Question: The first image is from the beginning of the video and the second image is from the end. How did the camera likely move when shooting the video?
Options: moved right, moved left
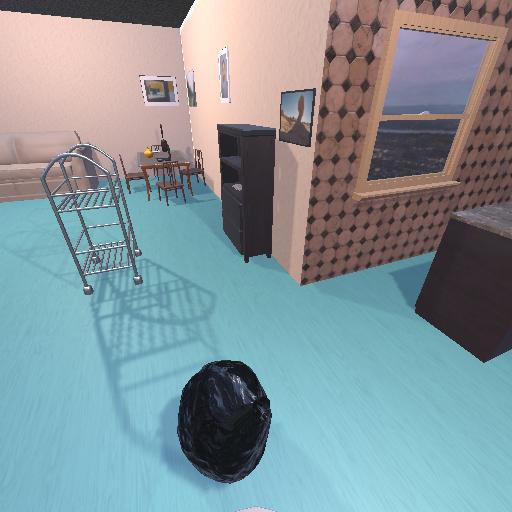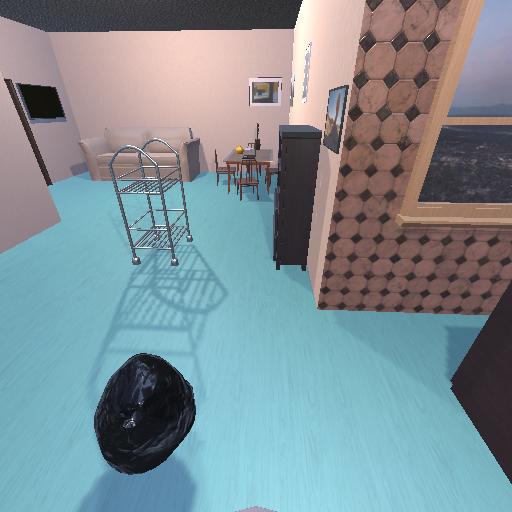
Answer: moved right